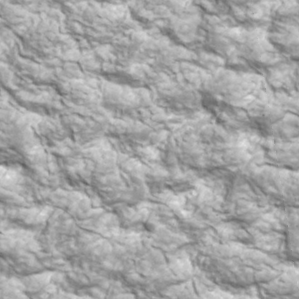
Label: non_frost